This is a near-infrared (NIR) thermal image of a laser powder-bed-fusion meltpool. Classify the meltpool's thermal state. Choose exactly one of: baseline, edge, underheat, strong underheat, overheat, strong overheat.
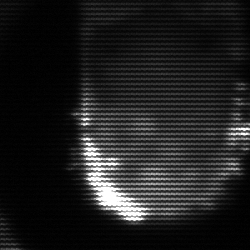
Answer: baseline